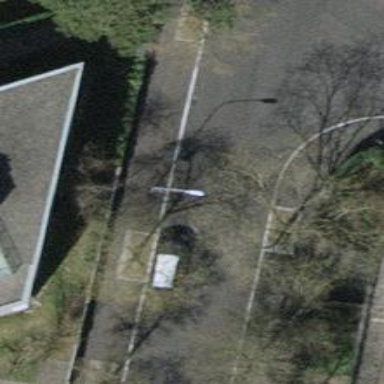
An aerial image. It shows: Kerb serving as barrier.